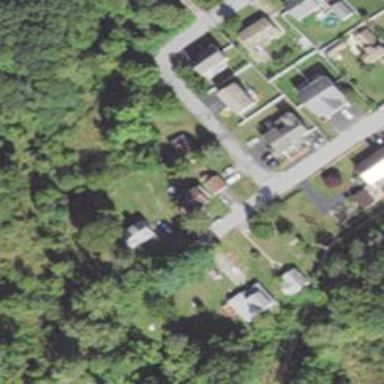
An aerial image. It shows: Residential driveway serving as service road.